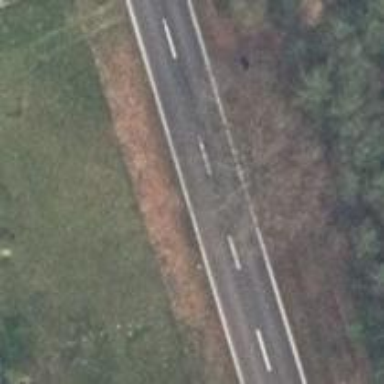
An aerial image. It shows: Secondary road with asphalt surface.